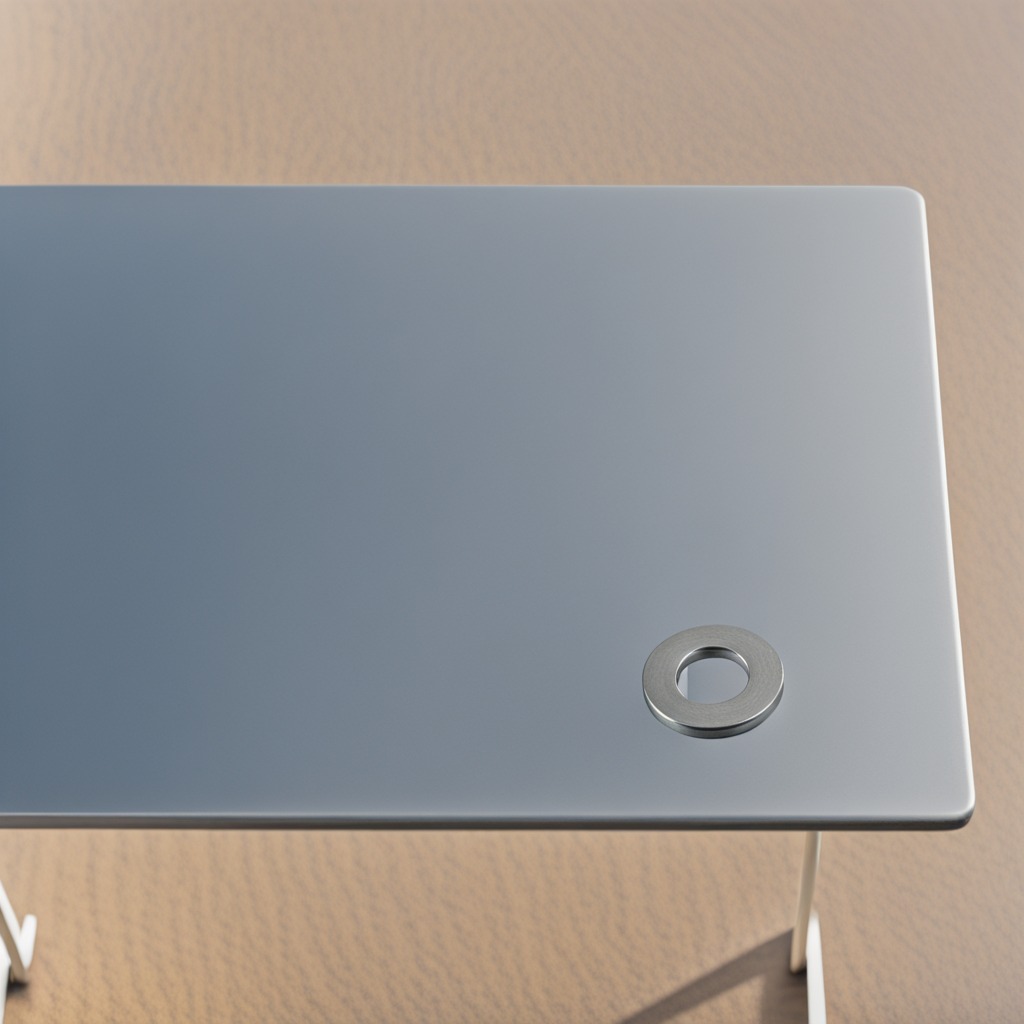
A flat metal washer is lying on the table.